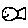
Label: fish